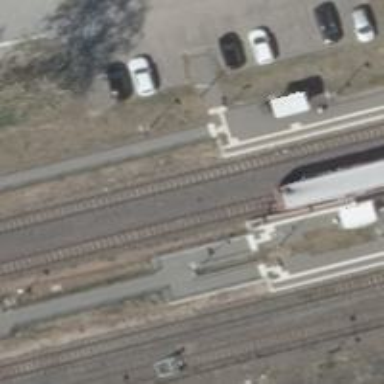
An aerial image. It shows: Railway stop with public transport stop position.